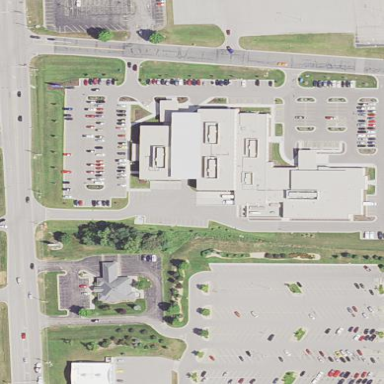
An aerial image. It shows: Clinic building offering healthcare services.